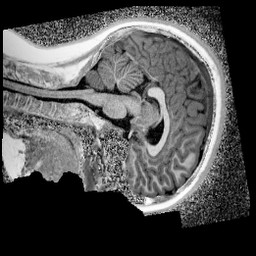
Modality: UNIT1_denoised
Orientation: sagittal
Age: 11
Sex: female
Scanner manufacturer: siemens
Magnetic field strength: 3 T
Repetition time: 4 s
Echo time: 0.00299 s